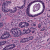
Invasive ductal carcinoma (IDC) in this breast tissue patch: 0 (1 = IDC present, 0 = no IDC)